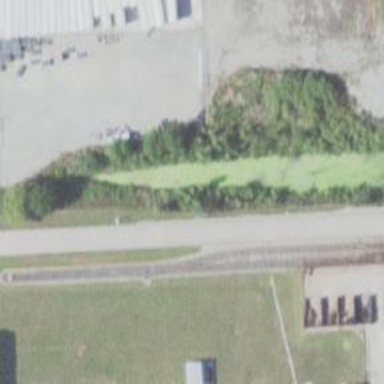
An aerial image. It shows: Railway siding with rails.